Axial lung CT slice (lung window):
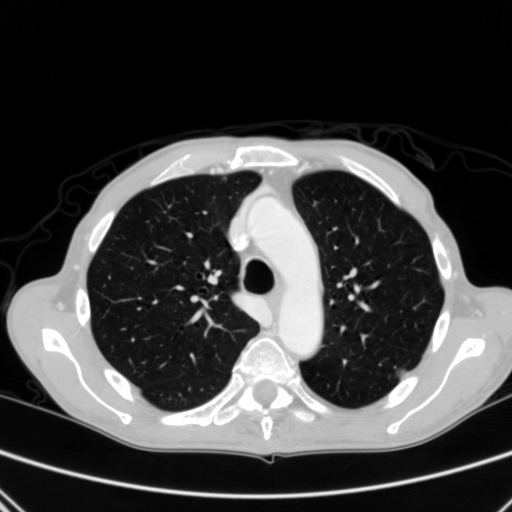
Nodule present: yes
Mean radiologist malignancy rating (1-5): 3.5